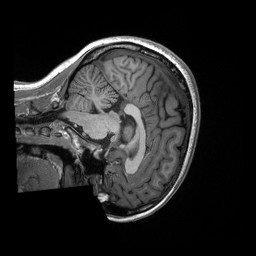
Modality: T1w
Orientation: sagittal
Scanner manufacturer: siemens
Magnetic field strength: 3 T
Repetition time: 2.3 s
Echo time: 0.00298 s